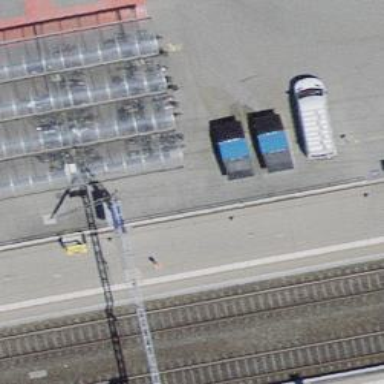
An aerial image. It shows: Glass-roofed bicycle parking stands.